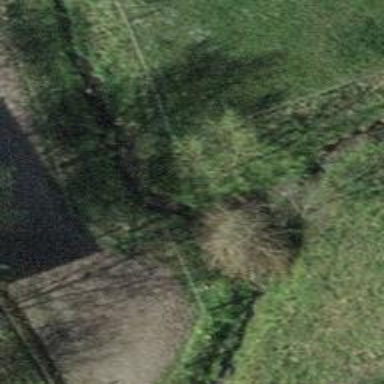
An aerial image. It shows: Ditch in the surroundings.